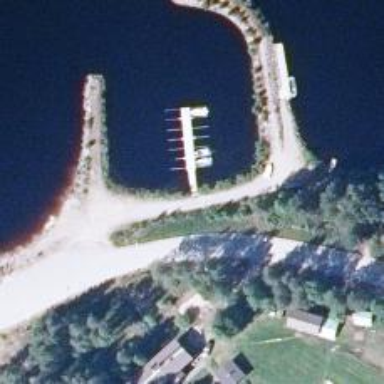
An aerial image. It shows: Pier with mooring facilities.